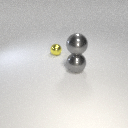
large gray metal sphere below large gray metal sphere